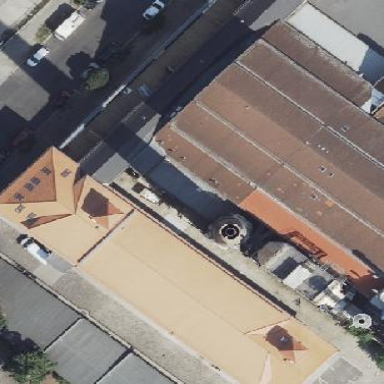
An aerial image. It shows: Building with skillion roof. This building has distinctive architectural features.